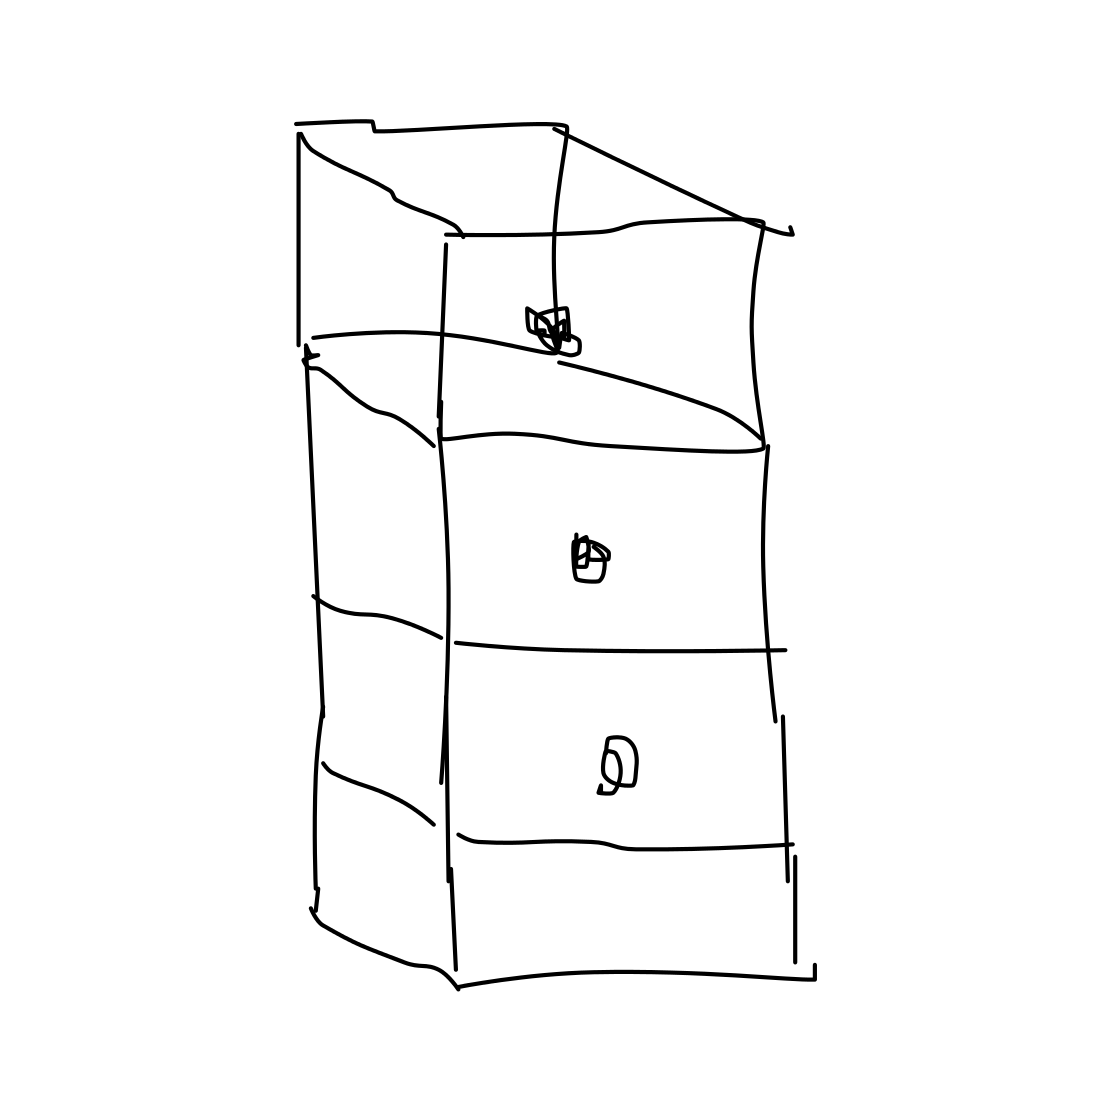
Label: cabinet